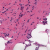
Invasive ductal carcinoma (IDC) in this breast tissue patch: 0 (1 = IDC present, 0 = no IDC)